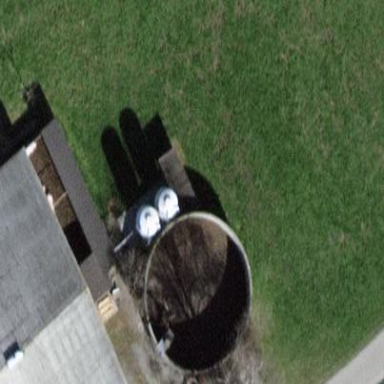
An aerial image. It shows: Storage tank that is man-made.